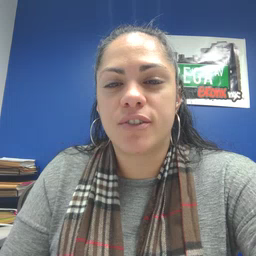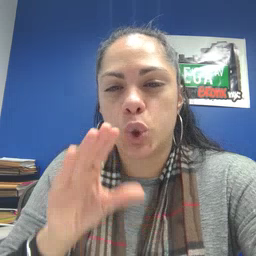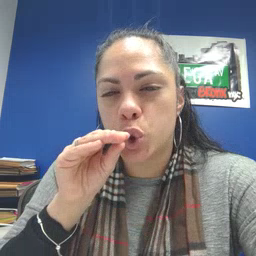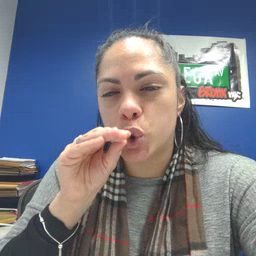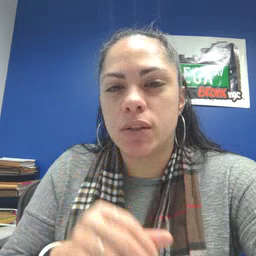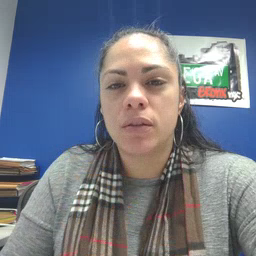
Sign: goose